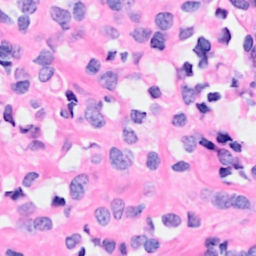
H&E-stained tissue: Breast